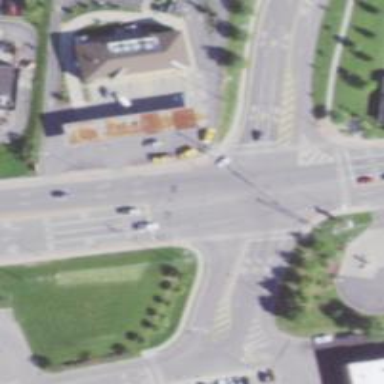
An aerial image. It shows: Marked road crossing.